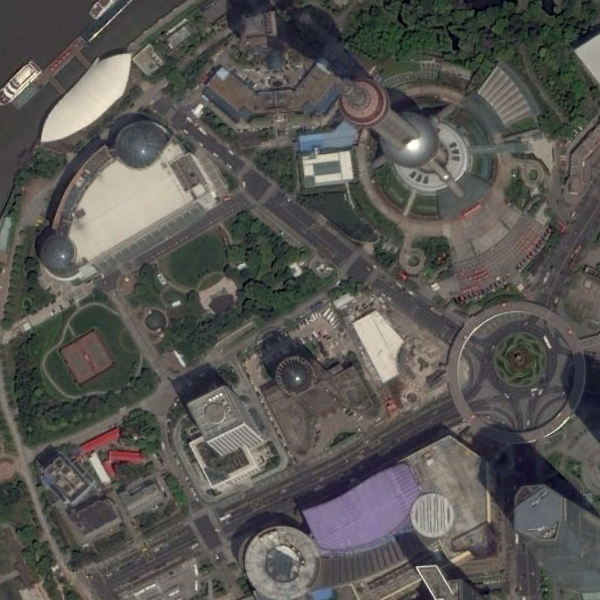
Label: Commercial